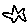
Label: star